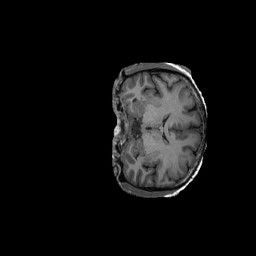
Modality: T1w
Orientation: coronal
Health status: ill
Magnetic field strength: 3 T